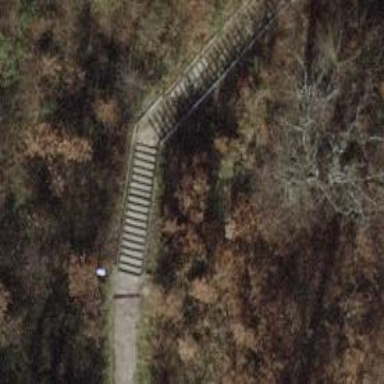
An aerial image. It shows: Asphalt steps along the road.